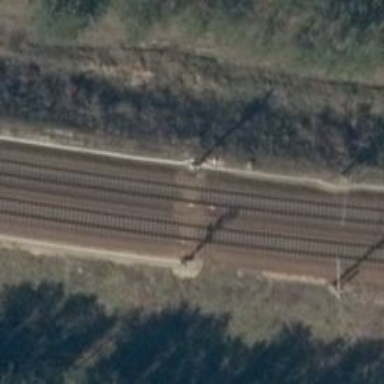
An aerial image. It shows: Railway signal.